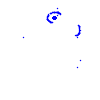
Particle: pion